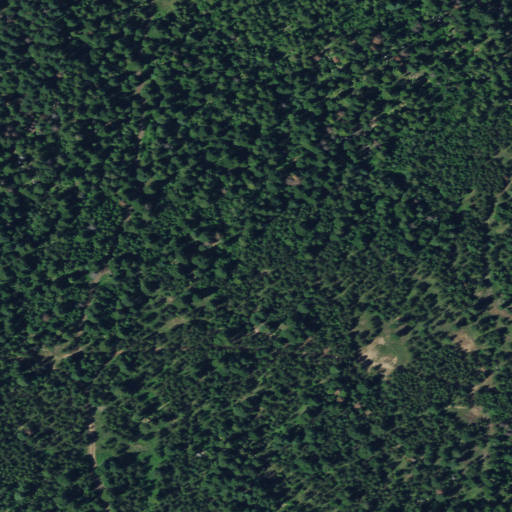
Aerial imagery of plain(s) in Oregon named Strickland Flat containing evergreen forest, mixed forest, and grassland